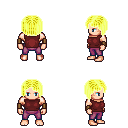
a pixel art fantasy rpg character, male body template, human, light skin, maroon sleeveless shirt, magenta pants, gold pageboy hairstyle, leather bracers, four views (front, back, left, right), 2x2 character sprite sheet, small pixel art, hard edges, no anti-aliasing